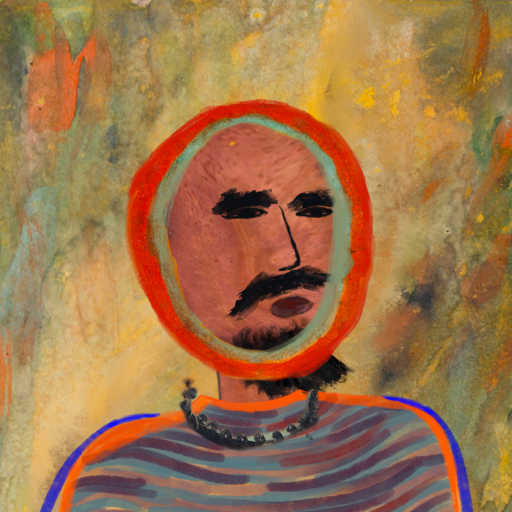
Background: Comrade, Head And Neck Side: Mother_And_Son_Mother, Face Side: Mosgoul, Bust: Experience, Hair Side: Sisters, Head Accessory: Blank, Second Necklace: Blank, Necklace: Childish, Baby: Blank